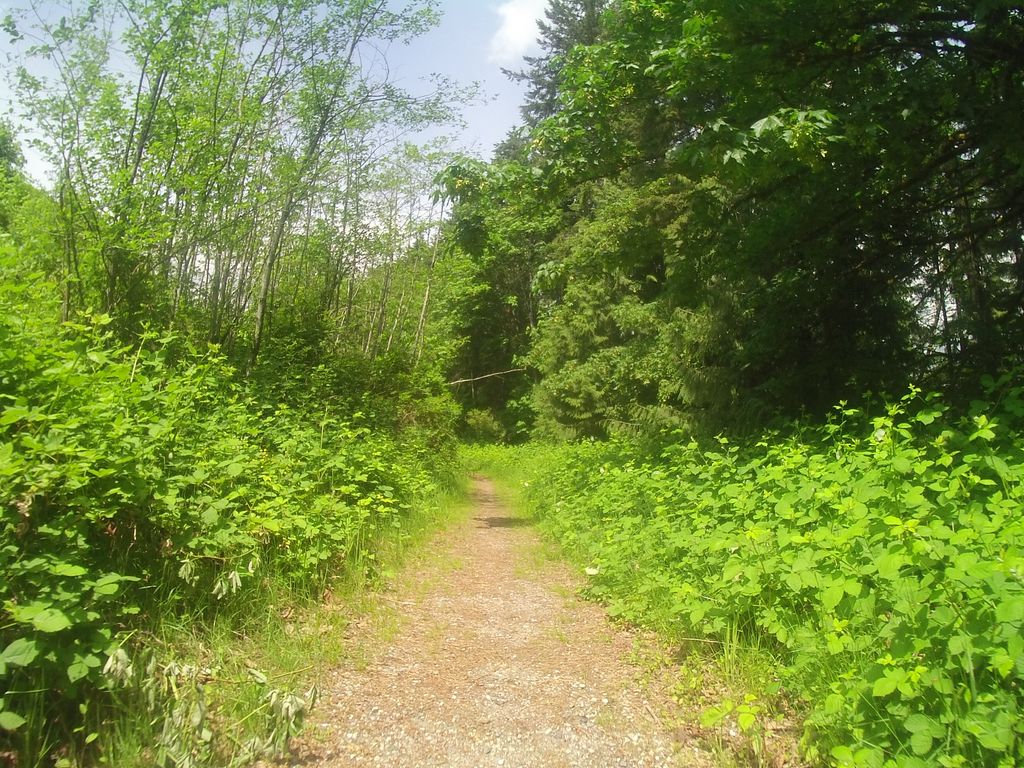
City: vancouver